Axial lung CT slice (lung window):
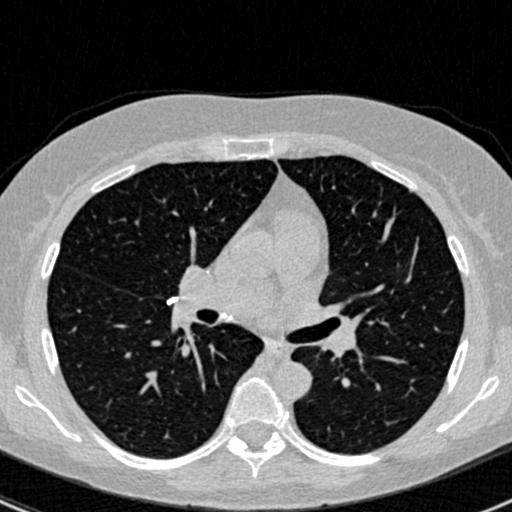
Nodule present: no